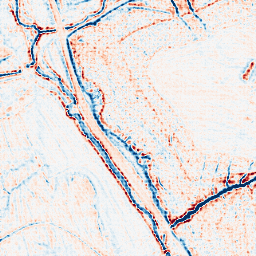
Category: edge_preserving
Decomposition family: bilateral
Decomposition parameters: d: 9
sigma_color: 50
sigma_space: 75
Upsampling method: sinc_hamming
Upsampling parameters: scale: 8
kernel_size: 8
Upsampling scale: 8